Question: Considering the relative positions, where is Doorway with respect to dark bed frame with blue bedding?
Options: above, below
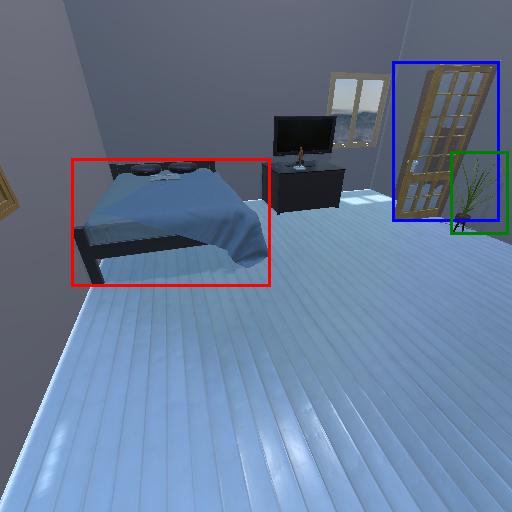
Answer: above